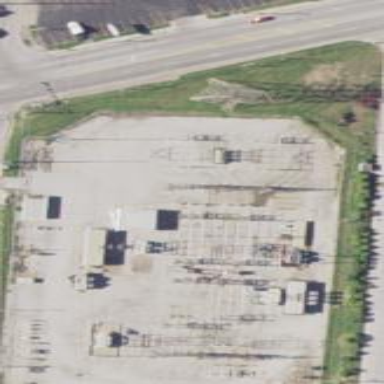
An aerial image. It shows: Distribution substation surrounded by fence.